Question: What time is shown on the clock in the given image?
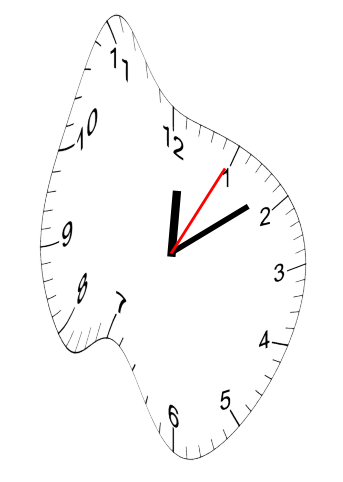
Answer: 12:09:05